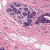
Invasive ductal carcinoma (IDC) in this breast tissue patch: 0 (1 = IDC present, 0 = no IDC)